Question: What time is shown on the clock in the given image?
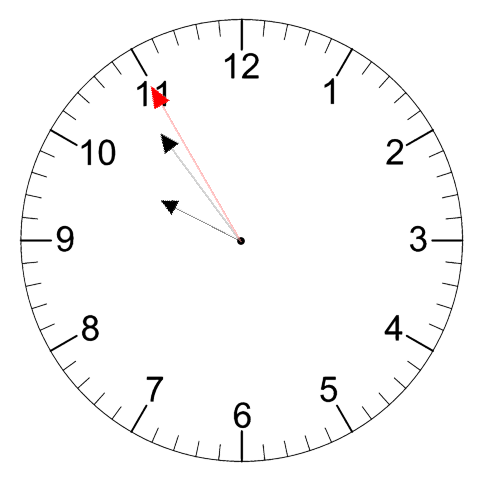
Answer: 09:53:55